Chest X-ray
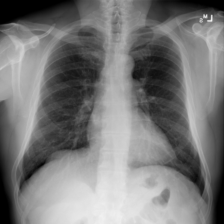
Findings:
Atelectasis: negative
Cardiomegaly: negative
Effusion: negative
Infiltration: negative
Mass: negative
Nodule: negative
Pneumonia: negative
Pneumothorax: negative
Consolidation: negative
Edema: negative
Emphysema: negative
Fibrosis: negative
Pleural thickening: negative
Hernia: negative